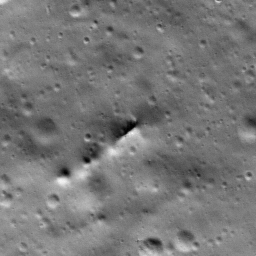
Pit: Adams B 3
Host crater: Adams B
Host type: impact_melt
Lunar coordinates: latitude -31.289, longitude 65.752